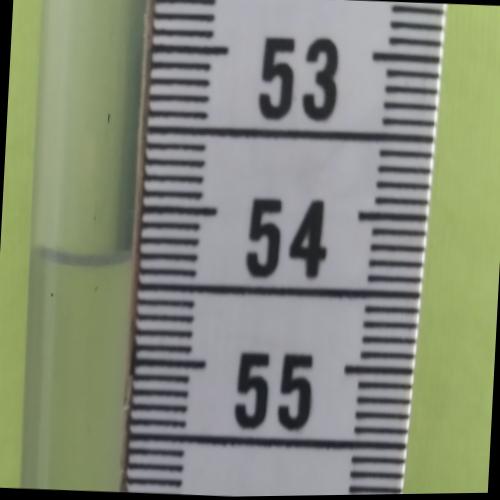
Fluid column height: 54.3 cm